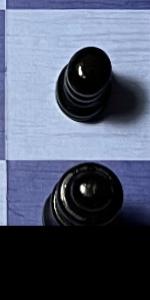
Label: Queen_Black